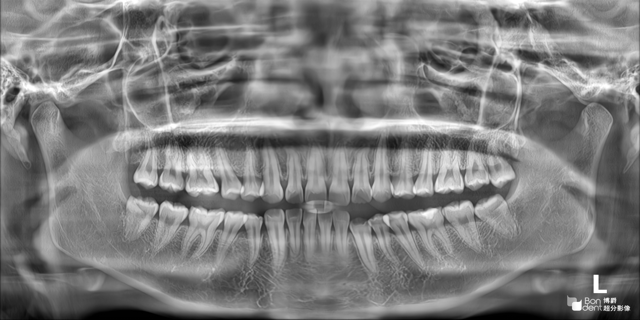
adult